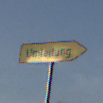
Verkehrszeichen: UmleitungswegweiserRechtsweisend
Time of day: SunriseSunset
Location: Outdoor (Suburban)
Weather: PartlyCloudy
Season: NotSpecified
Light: Natural